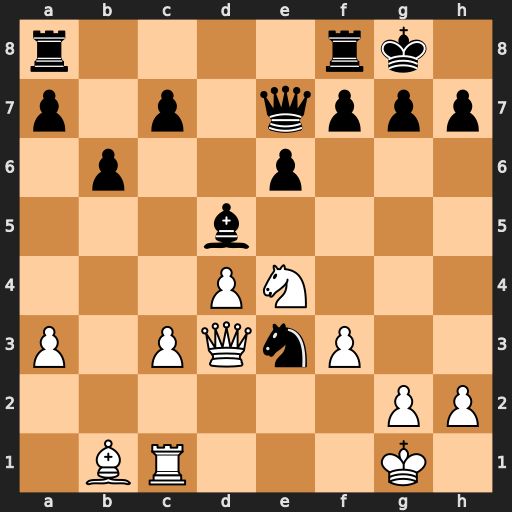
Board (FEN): r4rk1/p1p1qppp/1p2p3/3b4/3PN3/P1PQnP2/6PP/1BR3K1
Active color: w
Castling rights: -
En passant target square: -
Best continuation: Nf6+ Kh8 Qxh7#